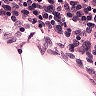
Metastatic tissue present: no